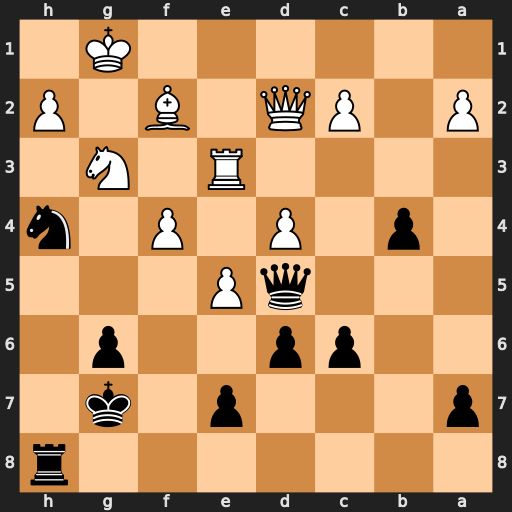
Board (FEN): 7r/p3p1k1/2pp2p1/3qP3/1p1P1P1n/4R1N1/P1PQ1B1P/6K1
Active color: b
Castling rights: -
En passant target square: -
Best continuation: Qg2#